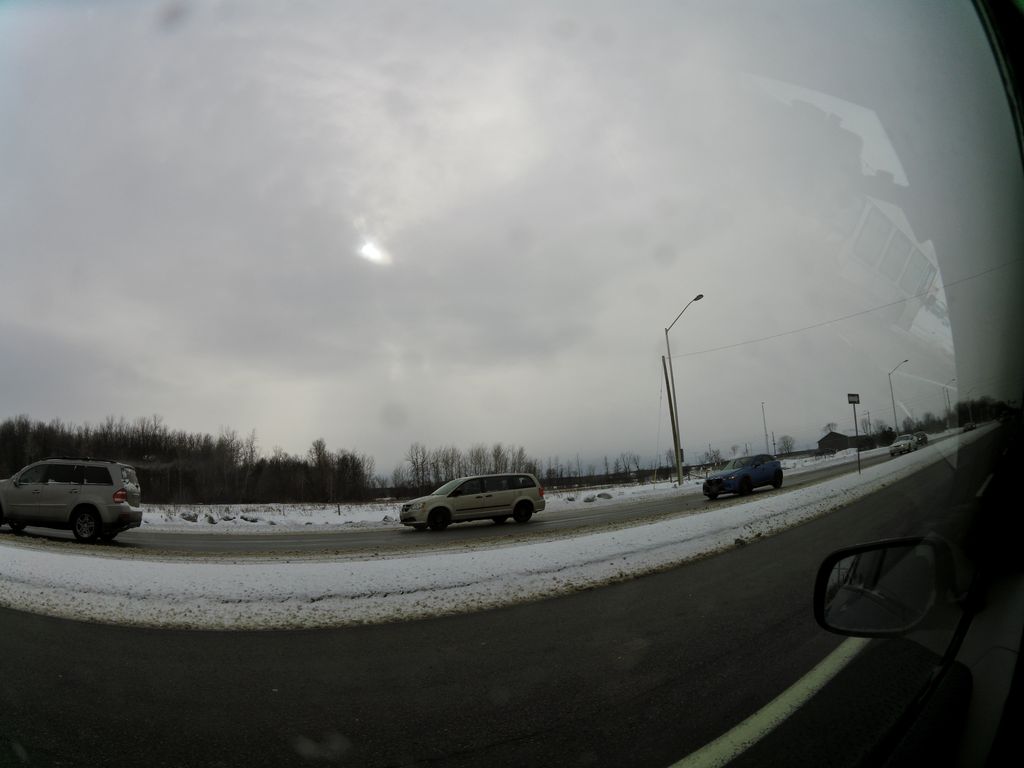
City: ottawa-gatineau